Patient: sex M, age 60
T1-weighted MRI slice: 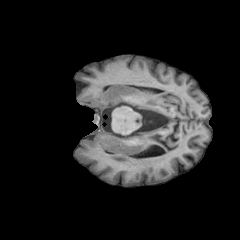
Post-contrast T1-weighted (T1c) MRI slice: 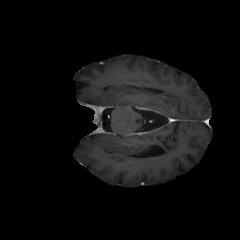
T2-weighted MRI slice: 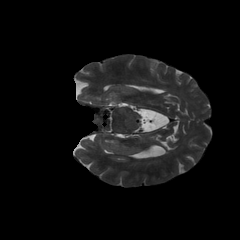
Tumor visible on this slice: no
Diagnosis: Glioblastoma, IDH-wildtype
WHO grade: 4